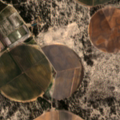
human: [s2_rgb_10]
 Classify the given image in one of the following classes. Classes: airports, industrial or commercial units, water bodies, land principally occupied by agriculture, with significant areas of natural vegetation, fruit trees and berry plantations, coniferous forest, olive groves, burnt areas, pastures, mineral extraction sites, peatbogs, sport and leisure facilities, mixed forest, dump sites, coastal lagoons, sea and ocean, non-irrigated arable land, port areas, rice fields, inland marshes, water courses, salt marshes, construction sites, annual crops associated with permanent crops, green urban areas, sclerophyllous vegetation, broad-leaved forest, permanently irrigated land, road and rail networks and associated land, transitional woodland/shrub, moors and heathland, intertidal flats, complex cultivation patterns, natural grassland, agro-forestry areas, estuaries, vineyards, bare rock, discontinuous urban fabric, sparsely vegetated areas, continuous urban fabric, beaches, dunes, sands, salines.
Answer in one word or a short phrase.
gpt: permanently irrigated land, coniferous forest